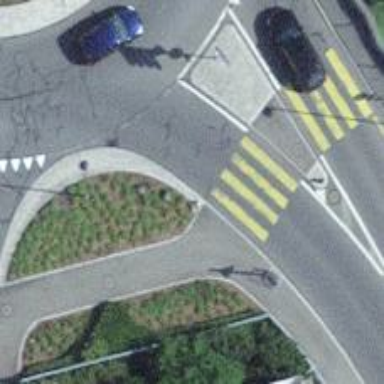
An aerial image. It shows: Kerb serving as barrier.